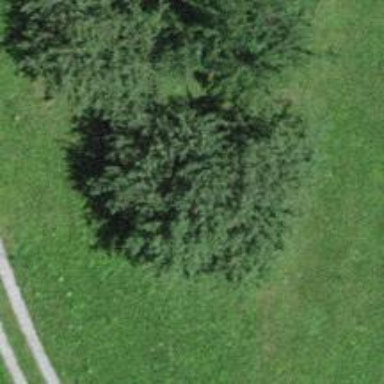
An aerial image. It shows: Beautiful tree in nature.